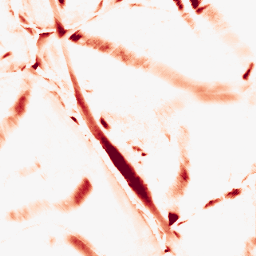
Category: morphological
Decomposition family: morphological_diamond
Decomposition parameters: operation: opening
radius: 15
Upsampling method: sinc_blackman
Upsampling parameters: scale: 4
kernel_size: 8
Upsampling scale: 4